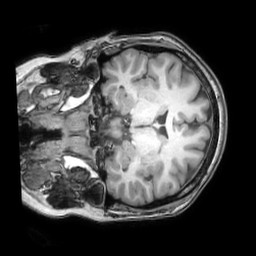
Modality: T1w
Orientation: coronal
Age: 23
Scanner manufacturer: philips
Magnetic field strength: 3 T
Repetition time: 0.007 s
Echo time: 0.003501 s